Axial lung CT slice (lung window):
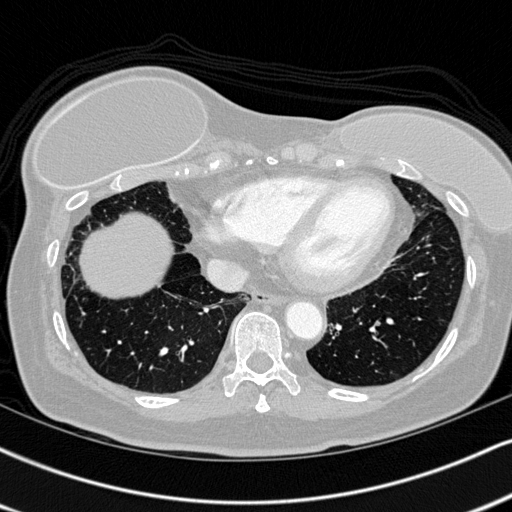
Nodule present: no